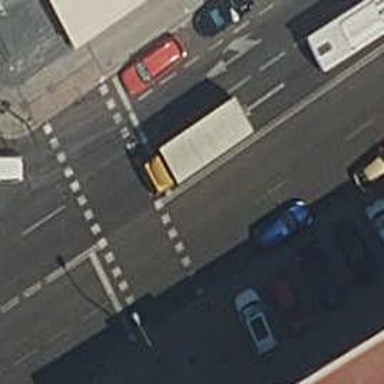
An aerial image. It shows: Zebra crossing with traffic signals. The crossing is marked by traffic lights.